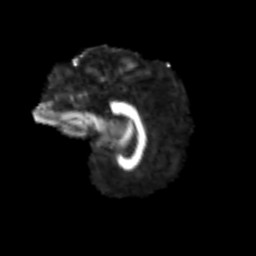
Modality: FA
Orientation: sagittal
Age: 49
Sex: male
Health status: ill
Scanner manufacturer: siemens
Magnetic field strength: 3 T
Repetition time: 8.7 s
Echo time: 0.11 s